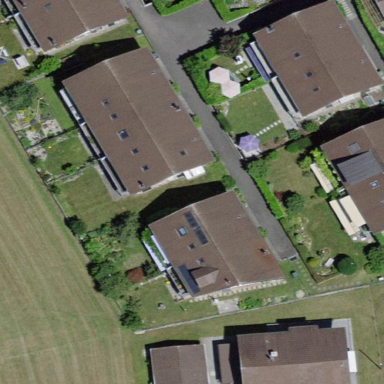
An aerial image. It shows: Terrace building.